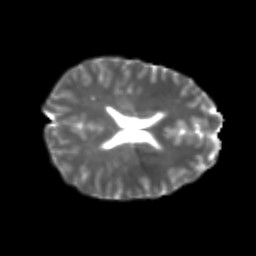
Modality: T2w
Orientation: axial
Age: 21
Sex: female
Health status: healthy
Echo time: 0.074 s